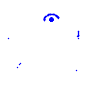
Particle: pion